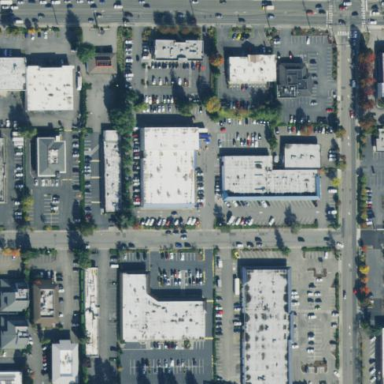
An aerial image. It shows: Retail area.